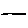
Label: line